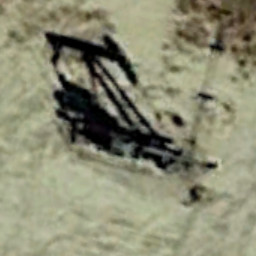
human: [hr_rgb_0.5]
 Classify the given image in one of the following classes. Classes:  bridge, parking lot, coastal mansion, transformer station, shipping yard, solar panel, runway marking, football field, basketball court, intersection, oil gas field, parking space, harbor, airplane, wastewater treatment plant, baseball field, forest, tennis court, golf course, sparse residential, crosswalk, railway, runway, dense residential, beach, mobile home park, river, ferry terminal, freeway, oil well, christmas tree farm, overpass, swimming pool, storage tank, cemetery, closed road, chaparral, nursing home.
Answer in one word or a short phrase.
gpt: oil well